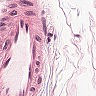
Metastatic tissue present: no